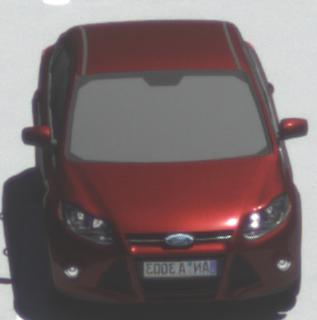
Make: Ford
Model: Focus 1.6 Ti-VCT
Detailed model: Focus (III)
Model produced from: 2011/09
Model produced until: 2014/09
Doors: 5
Color: red
Road condition: dry road
Daytime: midday
Contrast: high contrast